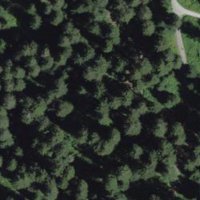
EUNIS habitat code: 43
Species observed at this site:
Cicerbita alpina